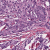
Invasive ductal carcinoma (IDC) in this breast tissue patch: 1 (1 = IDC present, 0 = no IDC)